Aerial crown-view tile of a tropical tree (Barro Colorado Island, Panama), acquired 20250317:
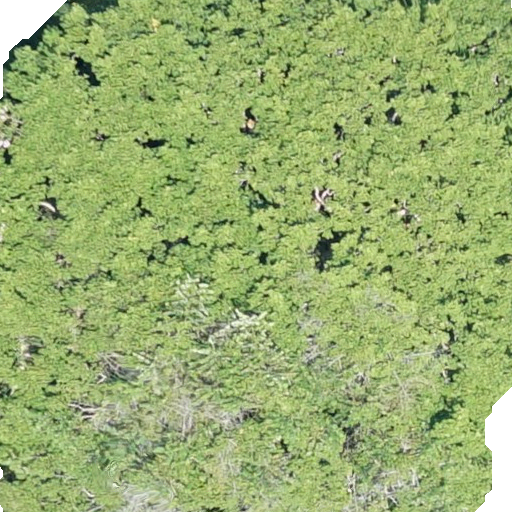
Species: Sterculia apetala
GBIF accepted scientific name: Sterculia apetala
Crown area: 545.532 m²